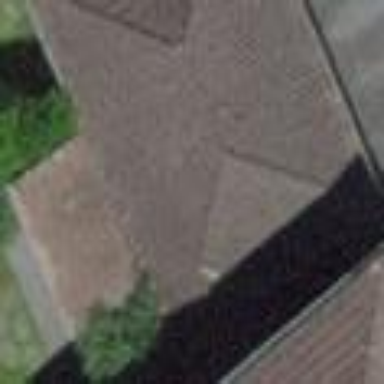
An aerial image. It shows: Garage.